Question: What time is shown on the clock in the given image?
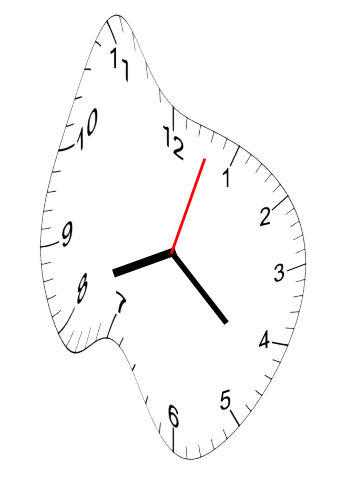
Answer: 08:22:03